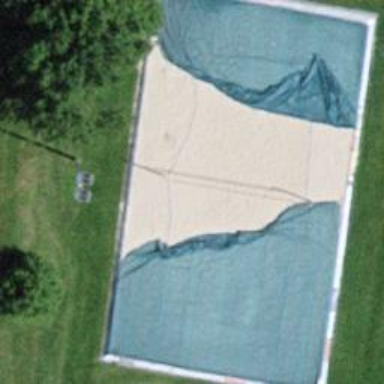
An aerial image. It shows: Sandy pitch designated for beach volleyball.